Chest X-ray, PA view. Patient: 64 years old, sex F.
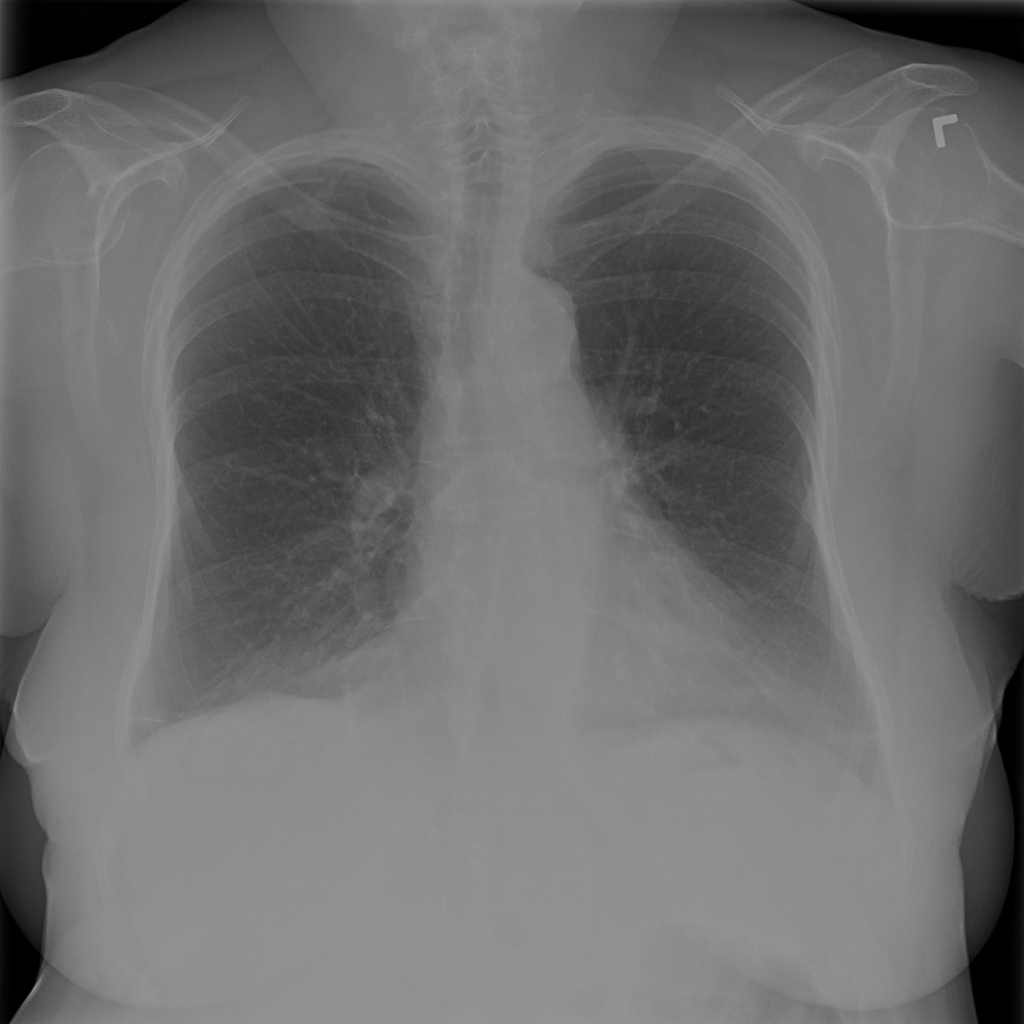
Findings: Atelectasis